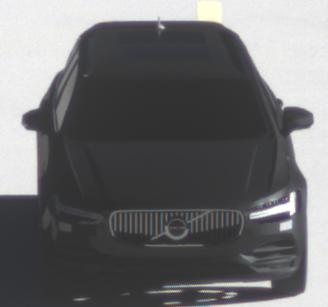
Make: Volvo
Model: V90
Detailed model: -
Model produced from: 2016
Model produced until: 2020
Doors: 5
Color: black
Road condition: dry road
Daytime: morning or afternoon
Contrast: high contrast